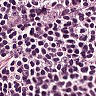
Metastatic tissue present: yes